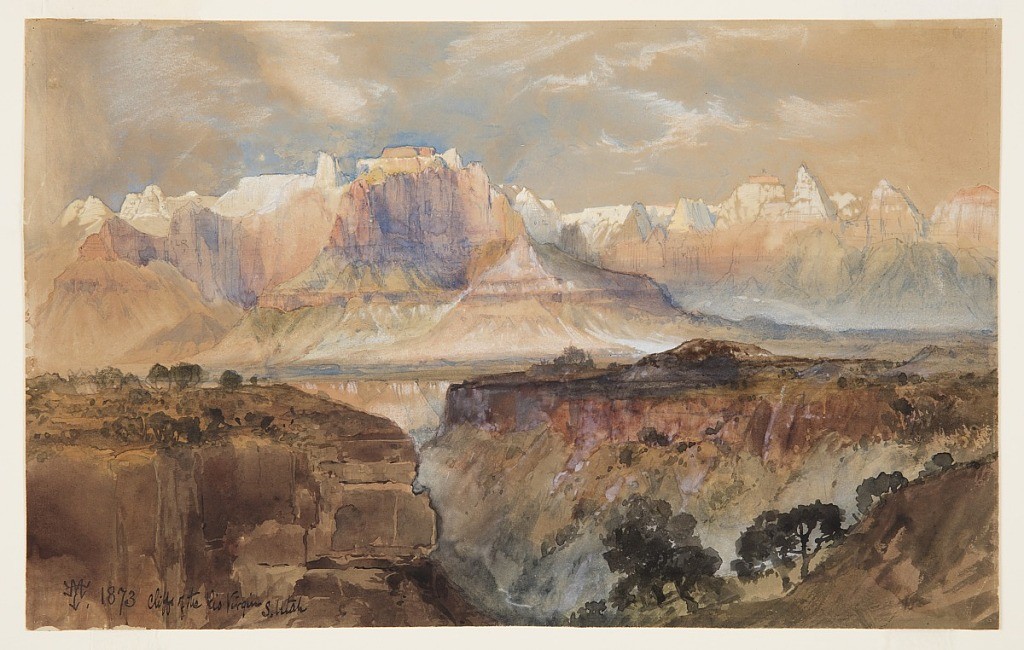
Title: Cliffs of the Rio Virgin, South Utah
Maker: Thomas Moran, American, b. Britain, 1837–1926
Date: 1873
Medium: Brush and watercolor with white gouache on light-brown wove paper
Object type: Drawing
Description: A line of eroded cliffs rises from a plateau, while a stream traverses the bottom of a deep canyon.